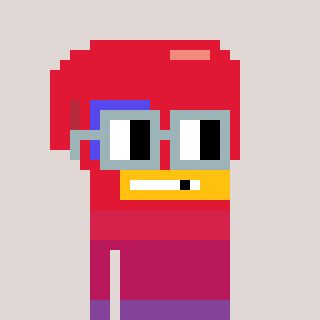
a pixel art character with square dark gray glasses, a boxing glove-shaped head and a peachy-colored body on a warm background